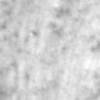
Label: no_change